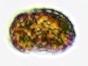
Label: Akashiwo